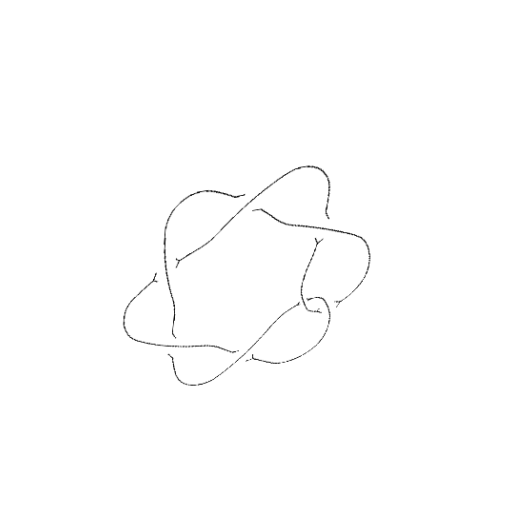
Crossing number: 7